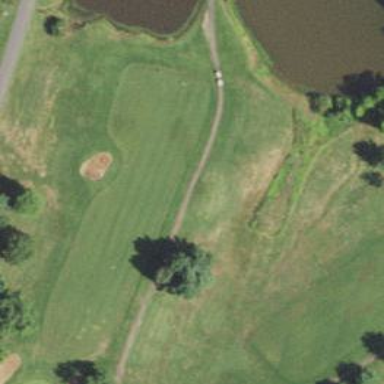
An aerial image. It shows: Grassy area designated as golf fairway.